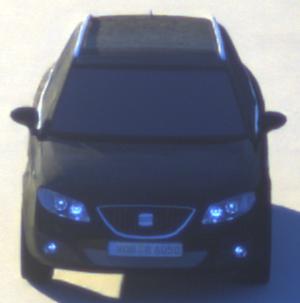
Make: SEAT
Model: Exeo ST 1.6
Detailed model: Exeo (3R) ST
Model produced from: 2010/05
Model produced until: 2010/08
Doors: 5
Color: black
Road condition: dry road
Daytime: sunrise or sunset
Contrast: medium contrast